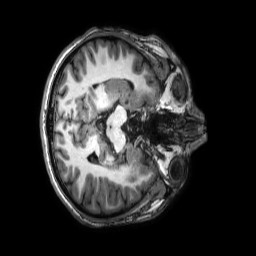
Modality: T1w
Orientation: axial
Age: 28
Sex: male
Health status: healthy
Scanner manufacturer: philips
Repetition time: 0.009 s
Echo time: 0.004 s